Question: I am building an updater for my program with the use of a TWebBrowser. OnCreate the TWebBrowser navigates to the given URL. To download the update, the user is required to click a link. When the link is clicked this popup appears:

So I was wondering if it was possible to:
1. Bypass that popup and allow for automatic download.
2. Set a fixed path that the file would download to.
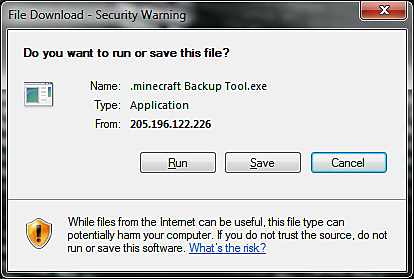
Answer: I would use Indy's 'TIdHTTP' component for that, eg:
'''
uses
..., IdHTTP;
var
Url, LocalFile: String;
Strm: TFileStream;
begin
Url := ...;
LocalFile := ...;
Strm := TFileStream.Create(LocalFile, fmCreate);
try
try
IdHTTP.Get(Url, Strm);
finally
Strm.Free;
end;
except
DeleteFile(LocalFile);
raise;
end;
end;
'''